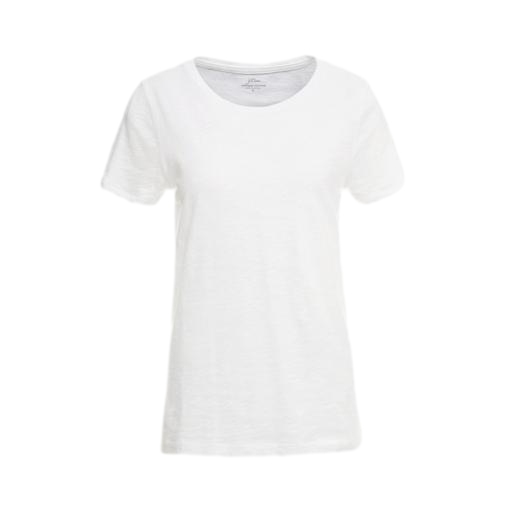
white slub t-shirt, white pima t-shirt only macy, white lightweight slub tee, white background